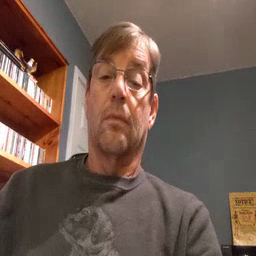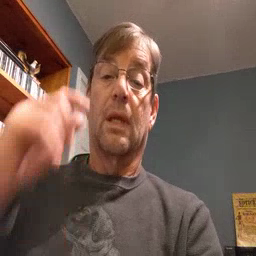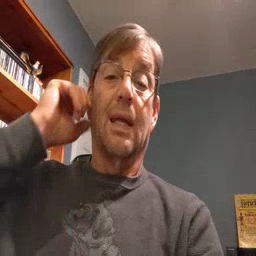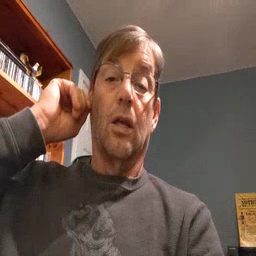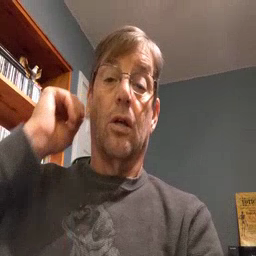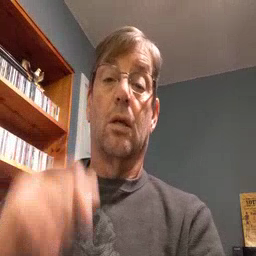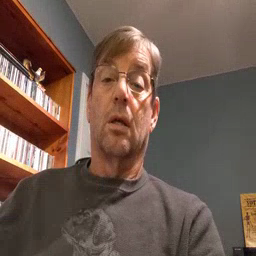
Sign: ear